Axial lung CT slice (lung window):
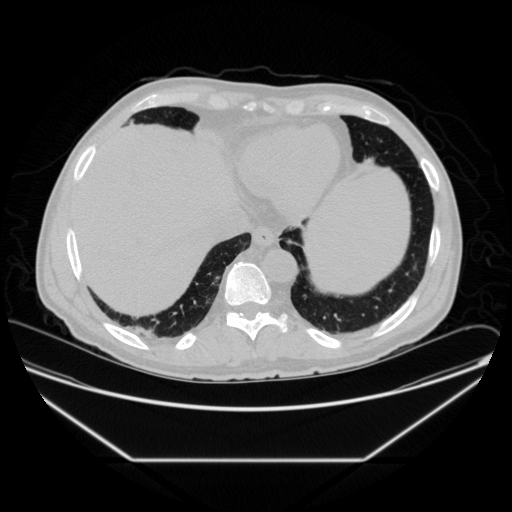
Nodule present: no